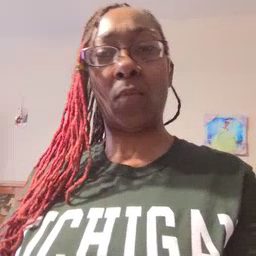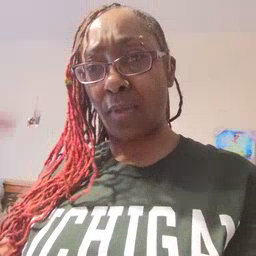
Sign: why